Question: I try to apply center vertical aligment to text in JEditorPane. But text still is aligned to the top. Where did I mistake?
'''
JEditorPane editor = new JEditorPane();
editor.setText("..large text block..");
editor.setAlignmentY(JEditorPane.CENTER_ALIGNMENT); // DOESN'T WORK
JFrame frame = new JFrame();
frame.setSize(600, 400);
frame.setVisible(true);
frame.add(editor);
'''

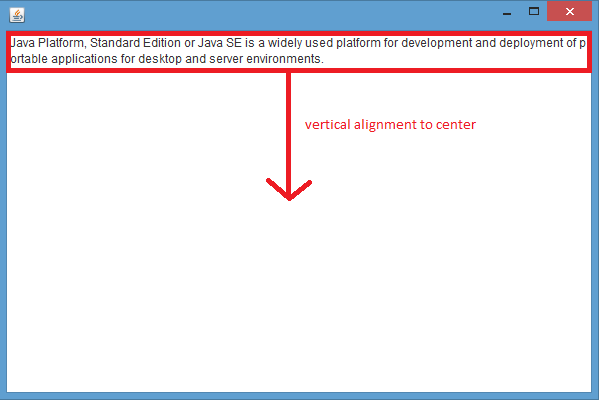
Answer: I find it is always best to do any special alignment by placing your components in a 'JPanel' and then smartly choosing the correct layout manager for the panel.
'''
JEditorPane editor = new JEditorPane();
editor.setBorder(BorderFactory.createLineBorder(Color.RED, 1));
editor.setText("..large text block..");
JScrollPane scrollPane = new JScrollPane(editor);
JPanel panel = new JPanel();
BoxLayout layout = new BoxLayout(panel, BoxLayout.Y_AXIS);
panel.setLayout(layout);
panel.add(Box.createVerticalGlue());
panel.add(scrollPane);
panel.add(Box.createVerticalGlue());
JFrame frame = new JFrame();
frame.setSize(600, 400);
frame.add(panel);
frame.setVisible(true);
'''
This really just centers the editor vertically, not the text within the editor which I think is what you are trying for. For more on 'BoxLayout' see <URL>